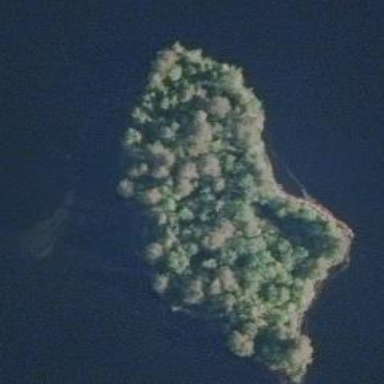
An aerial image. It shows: Island covered with woodland.